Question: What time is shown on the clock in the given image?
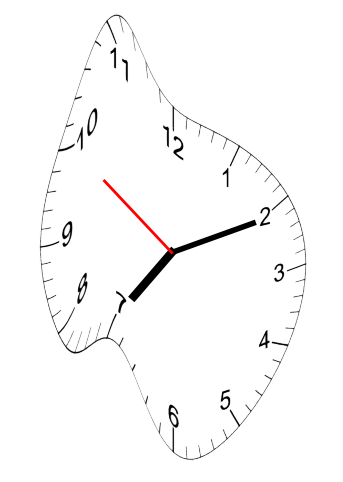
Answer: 07:10:50